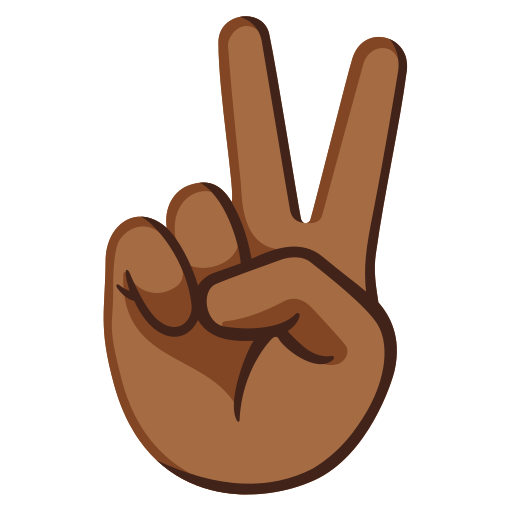
Emoji: ✌🏾